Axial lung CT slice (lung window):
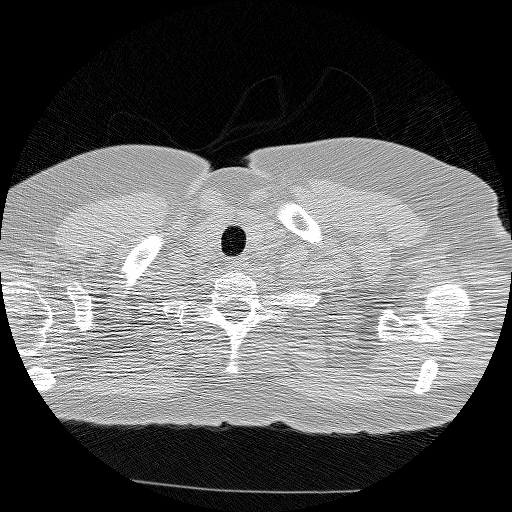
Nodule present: no